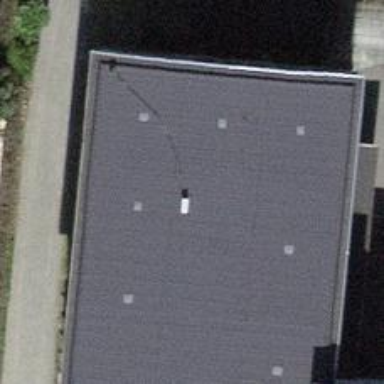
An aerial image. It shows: Furniture shop.